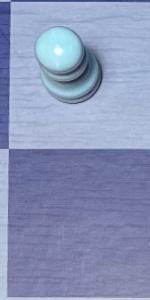
Label: Empty